Interaction volume radius: 5 \u00c5
Interaction volume height: 10 \u00c5
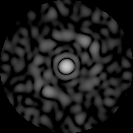
Disorder parameter: 0.7871